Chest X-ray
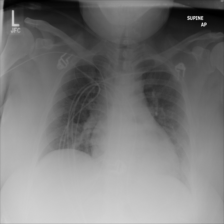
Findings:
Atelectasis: negative
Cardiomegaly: negative
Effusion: negative
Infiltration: negative
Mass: negative
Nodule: negative
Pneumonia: negative
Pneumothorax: negative
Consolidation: negative
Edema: negative
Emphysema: negative
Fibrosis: negative
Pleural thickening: negative
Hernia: negative